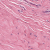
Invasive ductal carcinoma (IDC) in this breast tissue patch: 0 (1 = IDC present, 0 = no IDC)